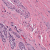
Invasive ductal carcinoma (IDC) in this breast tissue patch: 1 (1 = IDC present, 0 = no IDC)